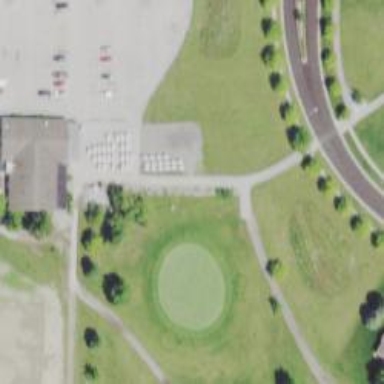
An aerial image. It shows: Path used for both walking and golf.